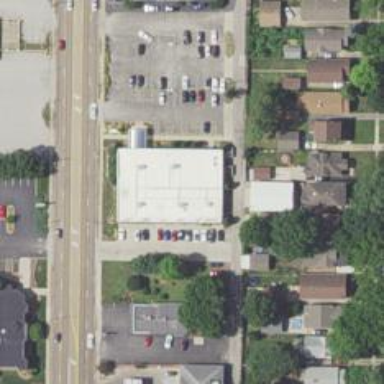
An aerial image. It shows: Healthcare clinic.